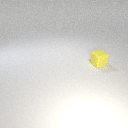
small yellow rubber cube